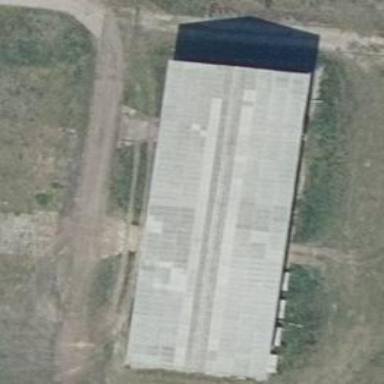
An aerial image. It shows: Light gray gabled roof on farm auxiliary building. The roof is oriented along the structure.